Question: I have a table with a price column that I want right aligned. I could easily do that, but all the rows are added later with:
'''
var row = table.insertRow(-1);
'''
So, there is no existing HTML to add an 'id' to in the original file. There is a '<table>' tag, but no '<tr>' or '<td>' tags.
Here is a jsFiddle with HTML, CSS, and JavaScript:
<URL>

I want the price right aligned. How do I dynamically set the alignment of one column with Javascript?
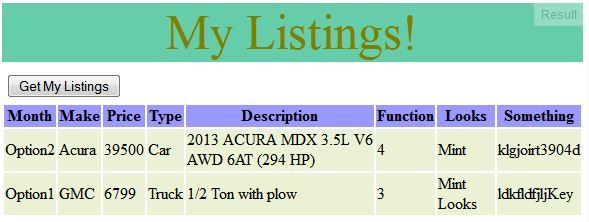
Answer: You don't need JavaScript at all for that task. You can set the style of your price-column with CSS. Just add the following rule to the CSS:
'''
#myTable tr td:nth-child(3) {
text-align: right;
}
'''
<URL>
If you don't have the option to edit your CSS, you could set the CSS property on your inserted node:
'''
cell3.style.textAlign = "right";
'''
<URL>
Of course, the latter would also answer your question to set the style property with JavaScript.
This assumes that you know, that your price column will be the 3rd column.